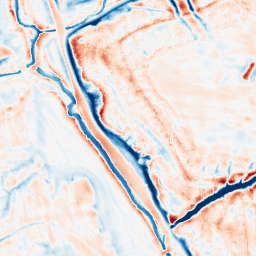
Category: edge_preserving
Decomposition family: bilateral
Decomposition parameters: d: 21
sigma_color: 100
sigma_space: 100
Upsampling method: fft_zeropad
Upsampling parameters: scale: 2
Upsampling scale: 2